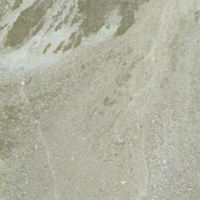
EUNIS habitat code: 48
Species observed at this site:
Achillea nana
Androsace alpina